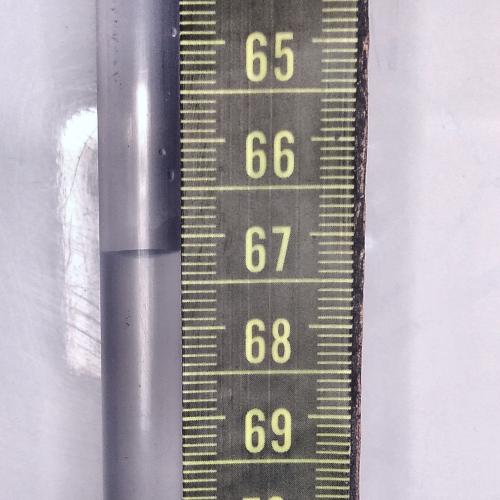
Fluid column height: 67.2 cm